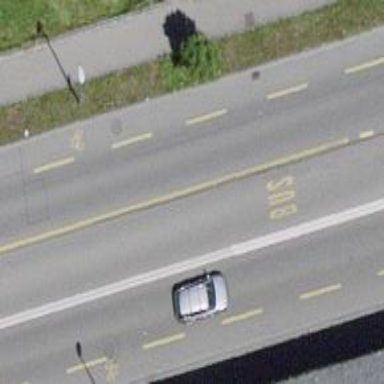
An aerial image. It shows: Secondary road with dedicated lane for cyclists.